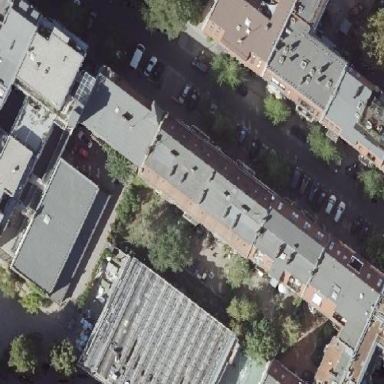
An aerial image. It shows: Residential building with unique double saltbox roof shape.